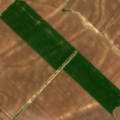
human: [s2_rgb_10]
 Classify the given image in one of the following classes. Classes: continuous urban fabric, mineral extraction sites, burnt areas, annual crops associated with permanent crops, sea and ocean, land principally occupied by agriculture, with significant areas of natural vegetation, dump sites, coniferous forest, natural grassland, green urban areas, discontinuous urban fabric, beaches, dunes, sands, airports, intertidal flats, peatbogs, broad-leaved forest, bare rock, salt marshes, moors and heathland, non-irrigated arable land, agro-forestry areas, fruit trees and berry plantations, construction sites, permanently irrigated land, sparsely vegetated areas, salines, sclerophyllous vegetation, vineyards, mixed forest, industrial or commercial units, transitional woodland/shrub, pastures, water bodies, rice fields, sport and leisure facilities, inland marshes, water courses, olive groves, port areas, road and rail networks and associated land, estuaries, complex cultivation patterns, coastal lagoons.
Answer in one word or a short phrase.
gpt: non-irrigated arable land